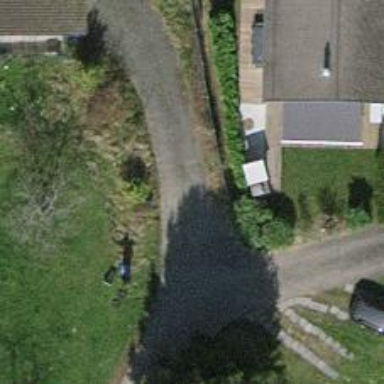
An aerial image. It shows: Alleyway designated as service road.